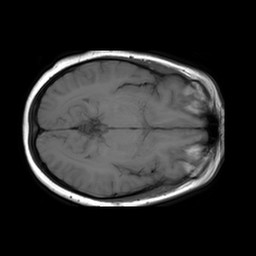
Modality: T1w
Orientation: axial
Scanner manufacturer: philips
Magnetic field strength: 1.5 T
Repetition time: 0.7047 s
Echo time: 0.015 s